Aerial crown-view tile of a tropical tree (Barro Colorado Island, Panama), acquired 20241112:
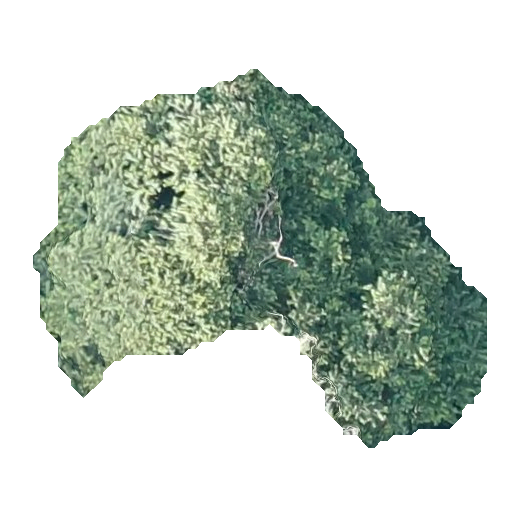
Species: Quararibea stenophylla
GBIF accepted scientific name: Quararibea stenophylla
Crown area: 159.749 m²